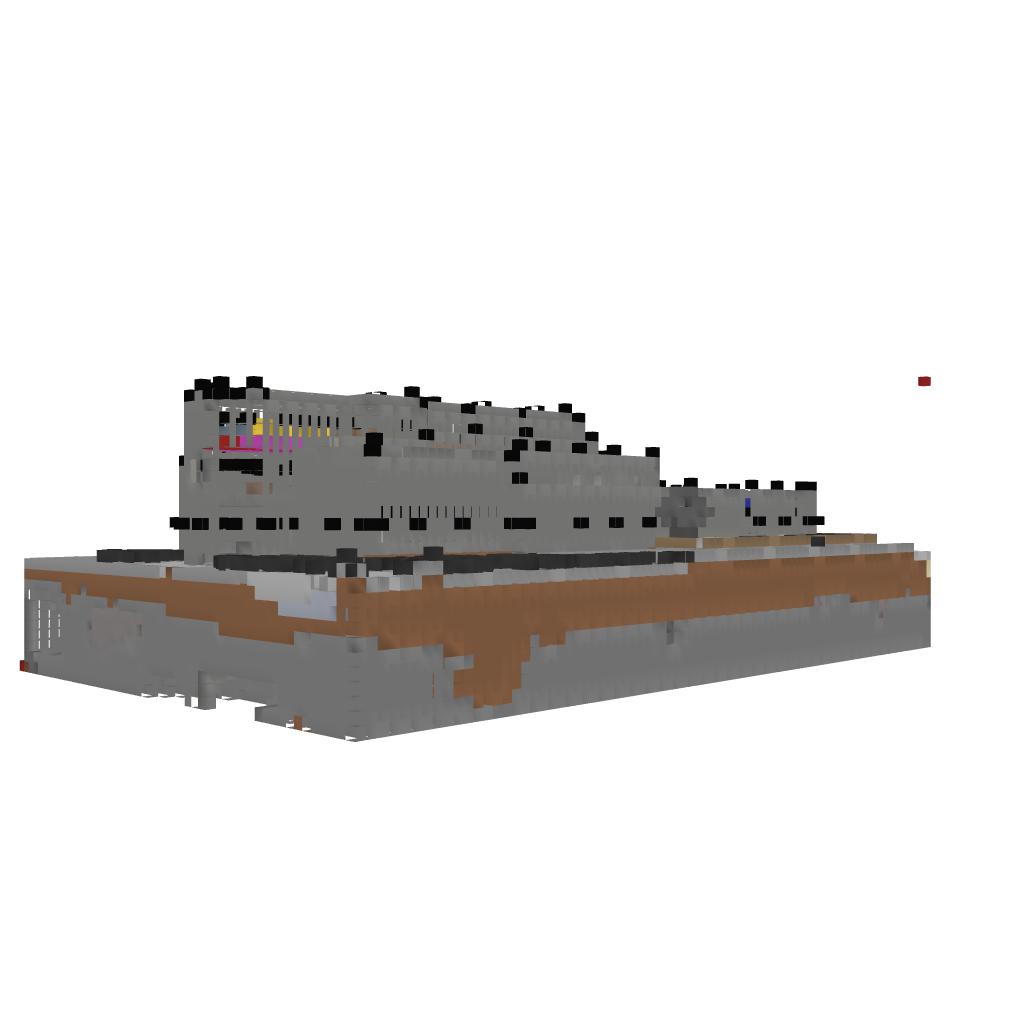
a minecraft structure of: Hyrule Castle - Link to the Past